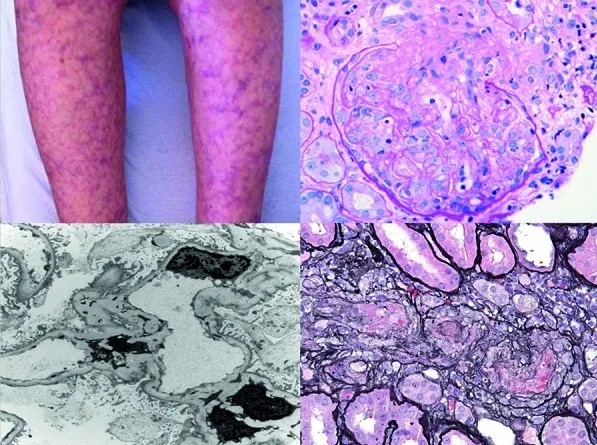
Patient's rash and kidney biopsy. Upper left: lower extremity rash; upper right: PAS stain showing glomerular necrosis; lower right: silver stain showing arteriolar necrosis; lower left: electron microscopy demonstrating the lack of immunologic deposits.
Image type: pathology (fish)